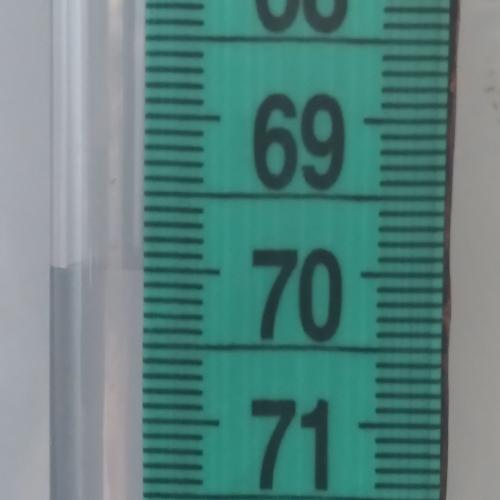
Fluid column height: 70.0 cm